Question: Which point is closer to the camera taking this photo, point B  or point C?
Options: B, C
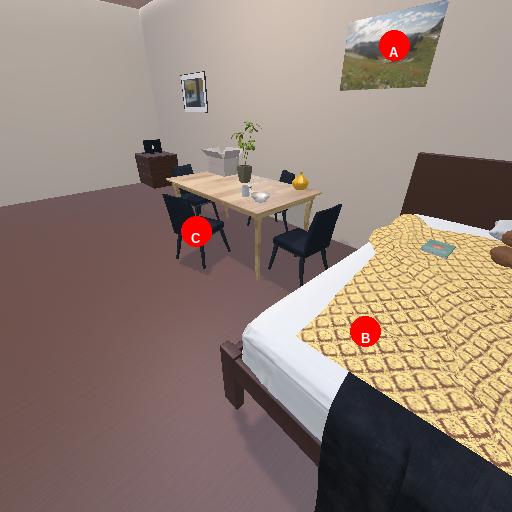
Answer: B